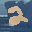
Label: 2